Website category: movie
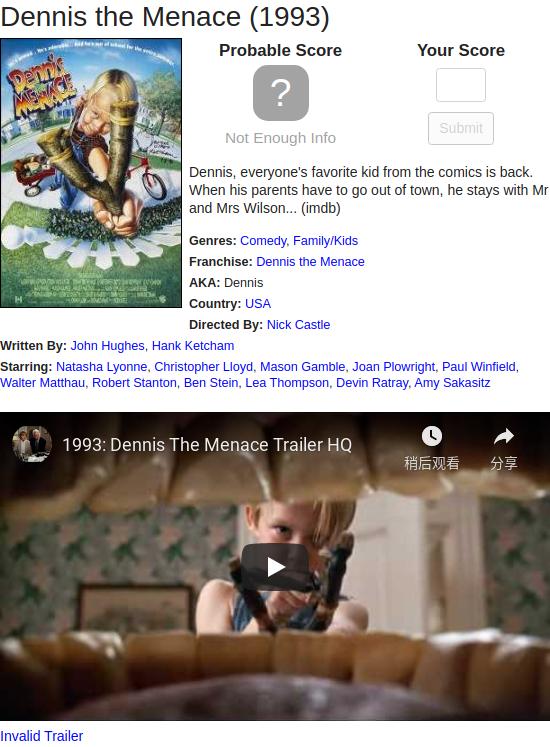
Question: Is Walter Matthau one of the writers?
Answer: no

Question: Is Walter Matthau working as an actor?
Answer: yes

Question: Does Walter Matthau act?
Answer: yes

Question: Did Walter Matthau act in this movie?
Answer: yes

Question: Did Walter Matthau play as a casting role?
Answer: yes

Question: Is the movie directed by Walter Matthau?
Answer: no

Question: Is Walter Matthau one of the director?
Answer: no

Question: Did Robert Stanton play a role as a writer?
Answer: no

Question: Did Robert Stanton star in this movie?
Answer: yes

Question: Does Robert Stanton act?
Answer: yes

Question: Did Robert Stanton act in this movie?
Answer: yes

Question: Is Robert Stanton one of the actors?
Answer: yes

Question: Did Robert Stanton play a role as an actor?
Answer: yes

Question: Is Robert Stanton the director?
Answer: no

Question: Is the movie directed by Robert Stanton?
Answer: no

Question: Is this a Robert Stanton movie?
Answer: no

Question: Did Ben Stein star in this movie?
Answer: yes

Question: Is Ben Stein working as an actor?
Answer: yes

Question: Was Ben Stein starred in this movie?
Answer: yes

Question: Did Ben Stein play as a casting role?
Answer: yes

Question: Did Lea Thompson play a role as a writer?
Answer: no

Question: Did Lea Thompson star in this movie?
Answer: yes

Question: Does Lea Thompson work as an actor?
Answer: yes

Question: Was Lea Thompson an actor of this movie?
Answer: yes

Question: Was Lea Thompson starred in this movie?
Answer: yes

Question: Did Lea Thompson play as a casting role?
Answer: yes

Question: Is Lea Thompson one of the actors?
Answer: yes

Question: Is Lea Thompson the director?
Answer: no

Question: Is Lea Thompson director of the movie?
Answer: no

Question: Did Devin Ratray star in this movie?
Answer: yes

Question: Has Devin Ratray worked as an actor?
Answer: yes

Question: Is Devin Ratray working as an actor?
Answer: yes

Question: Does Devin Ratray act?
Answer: yes

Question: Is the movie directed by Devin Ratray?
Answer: no

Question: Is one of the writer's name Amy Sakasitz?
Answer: no

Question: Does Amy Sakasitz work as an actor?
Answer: yes

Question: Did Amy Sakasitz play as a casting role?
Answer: yes

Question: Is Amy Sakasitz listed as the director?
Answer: no